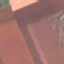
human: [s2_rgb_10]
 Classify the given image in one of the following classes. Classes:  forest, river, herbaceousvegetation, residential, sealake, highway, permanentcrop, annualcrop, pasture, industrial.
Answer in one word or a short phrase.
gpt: AnnualCrop